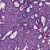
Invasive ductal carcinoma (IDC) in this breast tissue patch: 1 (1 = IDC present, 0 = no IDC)